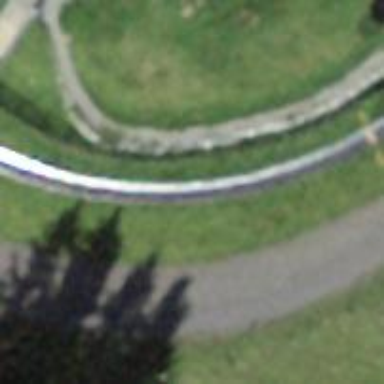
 creating thrilling sport experience for visitors."